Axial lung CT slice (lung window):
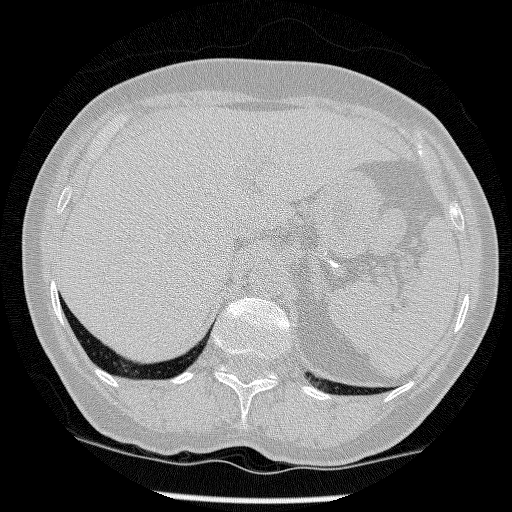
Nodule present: no